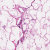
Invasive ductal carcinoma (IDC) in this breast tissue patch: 0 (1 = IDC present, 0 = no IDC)